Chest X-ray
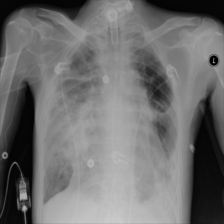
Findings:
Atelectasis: negative
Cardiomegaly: negative
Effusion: negative
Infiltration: negative
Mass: negative
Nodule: negative
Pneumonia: negative
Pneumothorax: negative
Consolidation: negative
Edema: negative
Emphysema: negative
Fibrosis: positive
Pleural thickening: negative
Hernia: negative